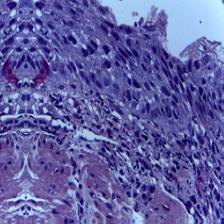
Diagnosis: OSCC